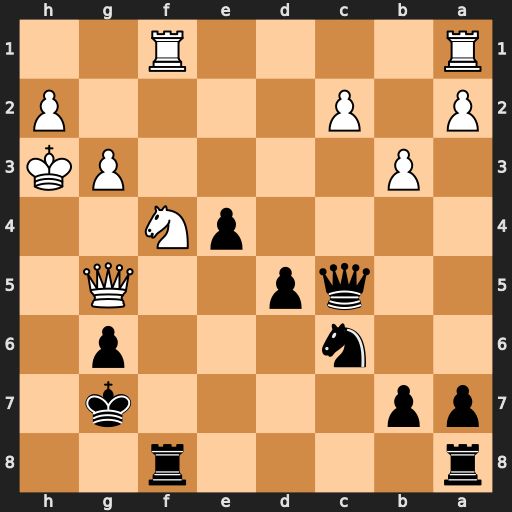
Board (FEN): r4r2/pp4k1/2n3p1/2qp2Q1/4pN2/1P4PK/P1P4P/R4R2
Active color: b
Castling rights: -
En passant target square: -
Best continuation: Rh8+ Kg4 Qd6